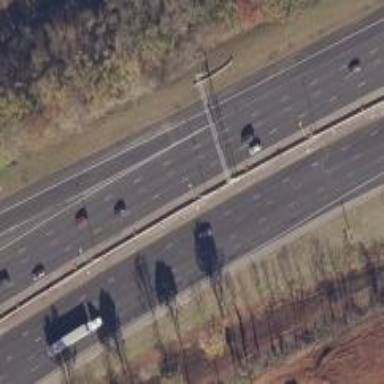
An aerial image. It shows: Motorway link.